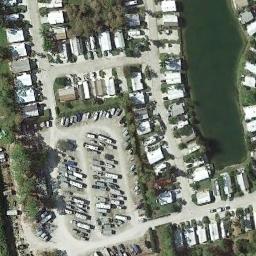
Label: mobile_home_park